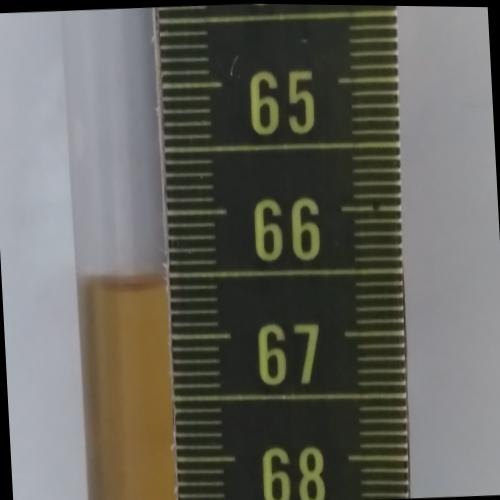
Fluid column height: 66.6 cm